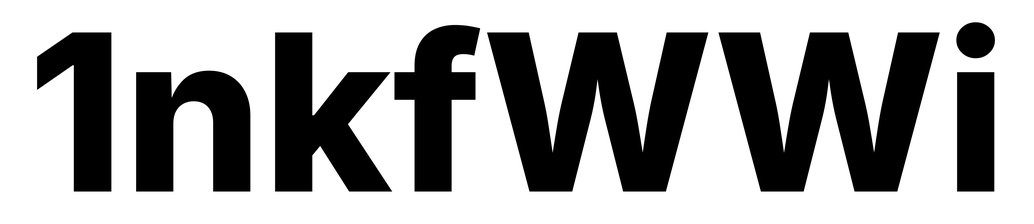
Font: Inter_ExtraBold